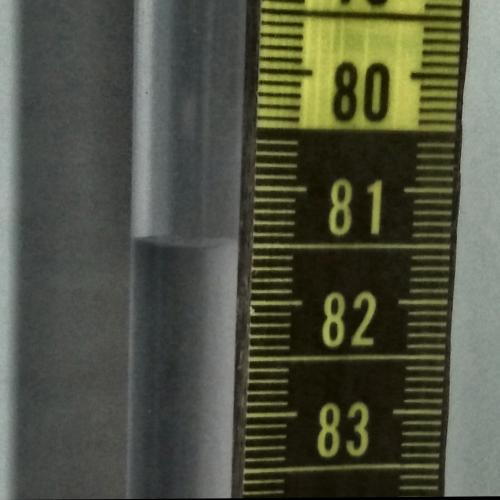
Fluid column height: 81.5 cm